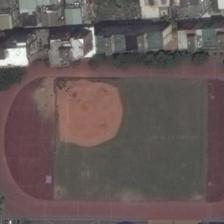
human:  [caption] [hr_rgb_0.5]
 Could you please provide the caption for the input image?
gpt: an outdoor playground and many tall buildings beside .

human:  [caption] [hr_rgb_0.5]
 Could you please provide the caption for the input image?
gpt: the playground next to the residential buildings owns a baseball field .

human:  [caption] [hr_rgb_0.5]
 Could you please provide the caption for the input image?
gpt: a playground with a baseball field in it is next to a piece of buildings .

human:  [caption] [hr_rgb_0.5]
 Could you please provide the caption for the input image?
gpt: some buildings are near to a playground surrounded by some green trees .

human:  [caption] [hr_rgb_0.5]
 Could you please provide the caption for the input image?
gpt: a playground with a baseball field in it is surrounded by some trees and many houses .